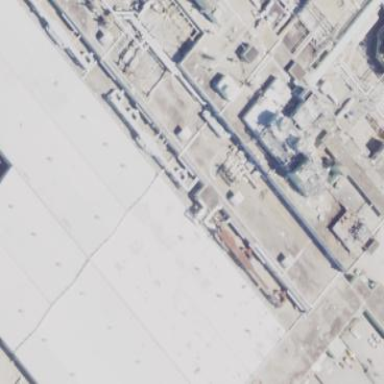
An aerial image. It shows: Industrial building.